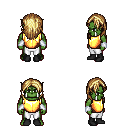
a pixel art fantasy rpg character, male body template, orc, green skin, gold chest armor, white pants, blonde long hairstyle, white cloth bracers, black shoes, four views (front, back, left, right), 2x2 character sprite sheet, small pixel art, hard edges, no anti-aliasing